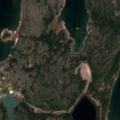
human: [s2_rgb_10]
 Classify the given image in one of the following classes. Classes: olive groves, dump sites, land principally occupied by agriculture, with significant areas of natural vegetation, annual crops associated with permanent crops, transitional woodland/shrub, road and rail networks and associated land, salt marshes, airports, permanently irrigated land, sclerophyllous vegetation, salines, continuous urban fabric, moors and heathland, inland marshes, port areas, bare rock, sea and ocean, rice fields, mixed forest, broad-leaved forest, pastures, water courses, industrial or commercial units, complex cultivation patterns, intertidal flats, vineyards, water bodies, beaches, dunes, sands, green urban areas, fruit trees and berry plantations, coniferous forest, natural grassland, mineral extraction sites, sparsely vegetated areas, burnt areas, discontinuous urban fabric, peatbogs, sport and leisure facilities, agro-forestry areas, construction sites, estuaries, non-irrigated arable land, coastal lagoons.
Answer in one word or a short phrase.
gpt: mixed forest, transitional woodland/shrub, bare rock, sea and ocean